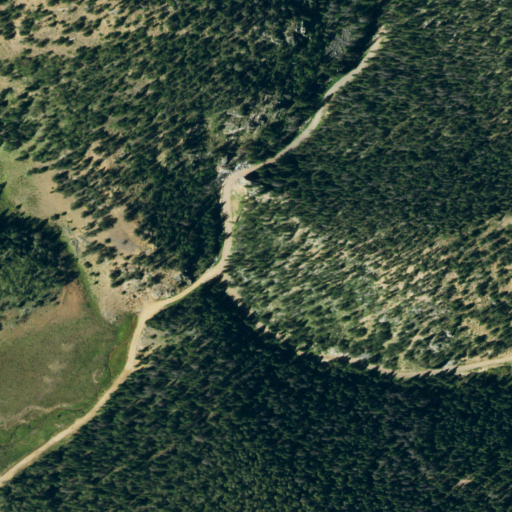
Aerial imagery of valley in Colorado named Deep Canyon containing evergreen forest, deciduous forest, shrub, grassland, woody wetlands, and mixed forest